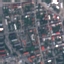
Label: Residential